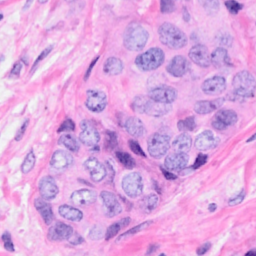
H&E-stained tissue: Breast